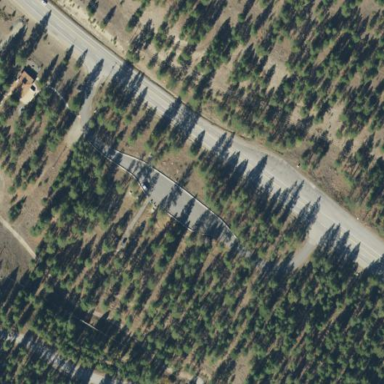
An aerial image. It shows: Rest area on the road.